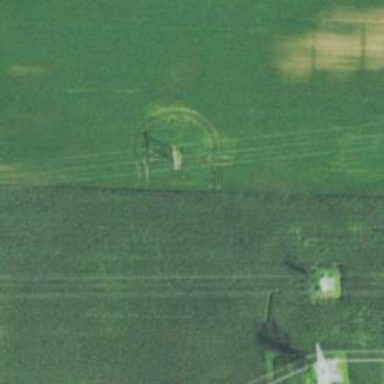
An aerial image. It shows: H-frame power tower with distinctive design.